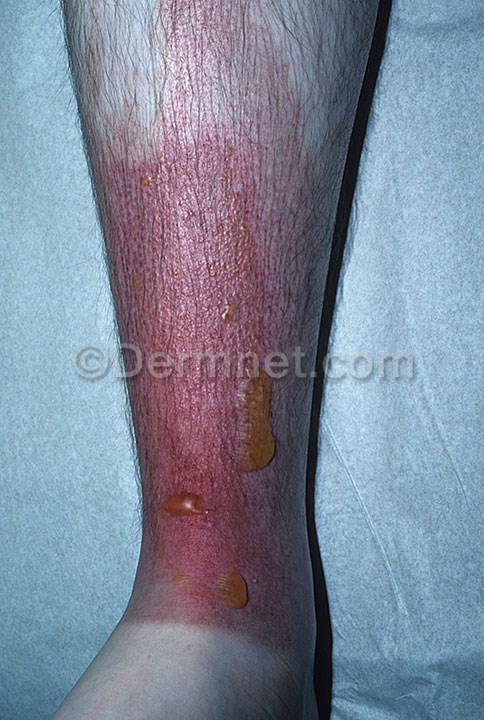
Disease: Light Diseases and Disorders of Pigmentation